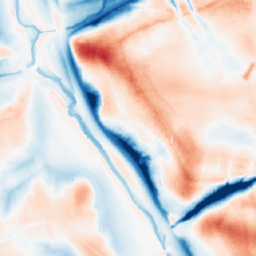
Category: trend_removal
Decomposition family: local_polynomial
Decomposition parameters: window_size: 51
degree: 1
Upsampling method: area
Upsampling parameters: scale: 2
Upsampling scale: 2